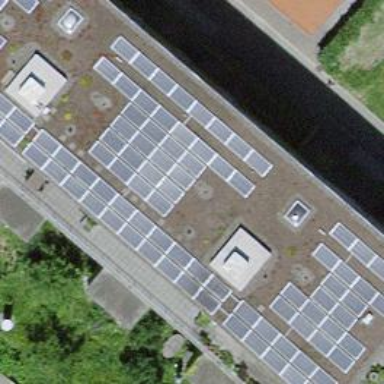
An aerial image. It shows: Solar power generator using photovoltaic method with solar photovoltaic panel types.